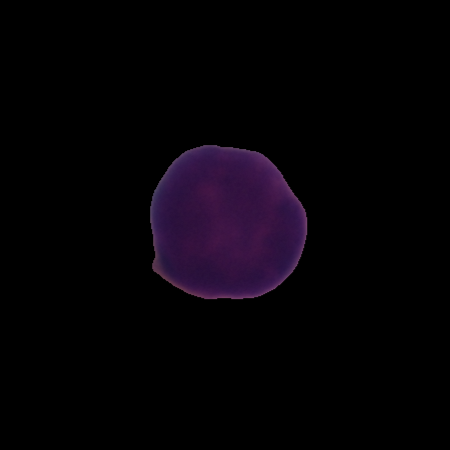
Label: healthy